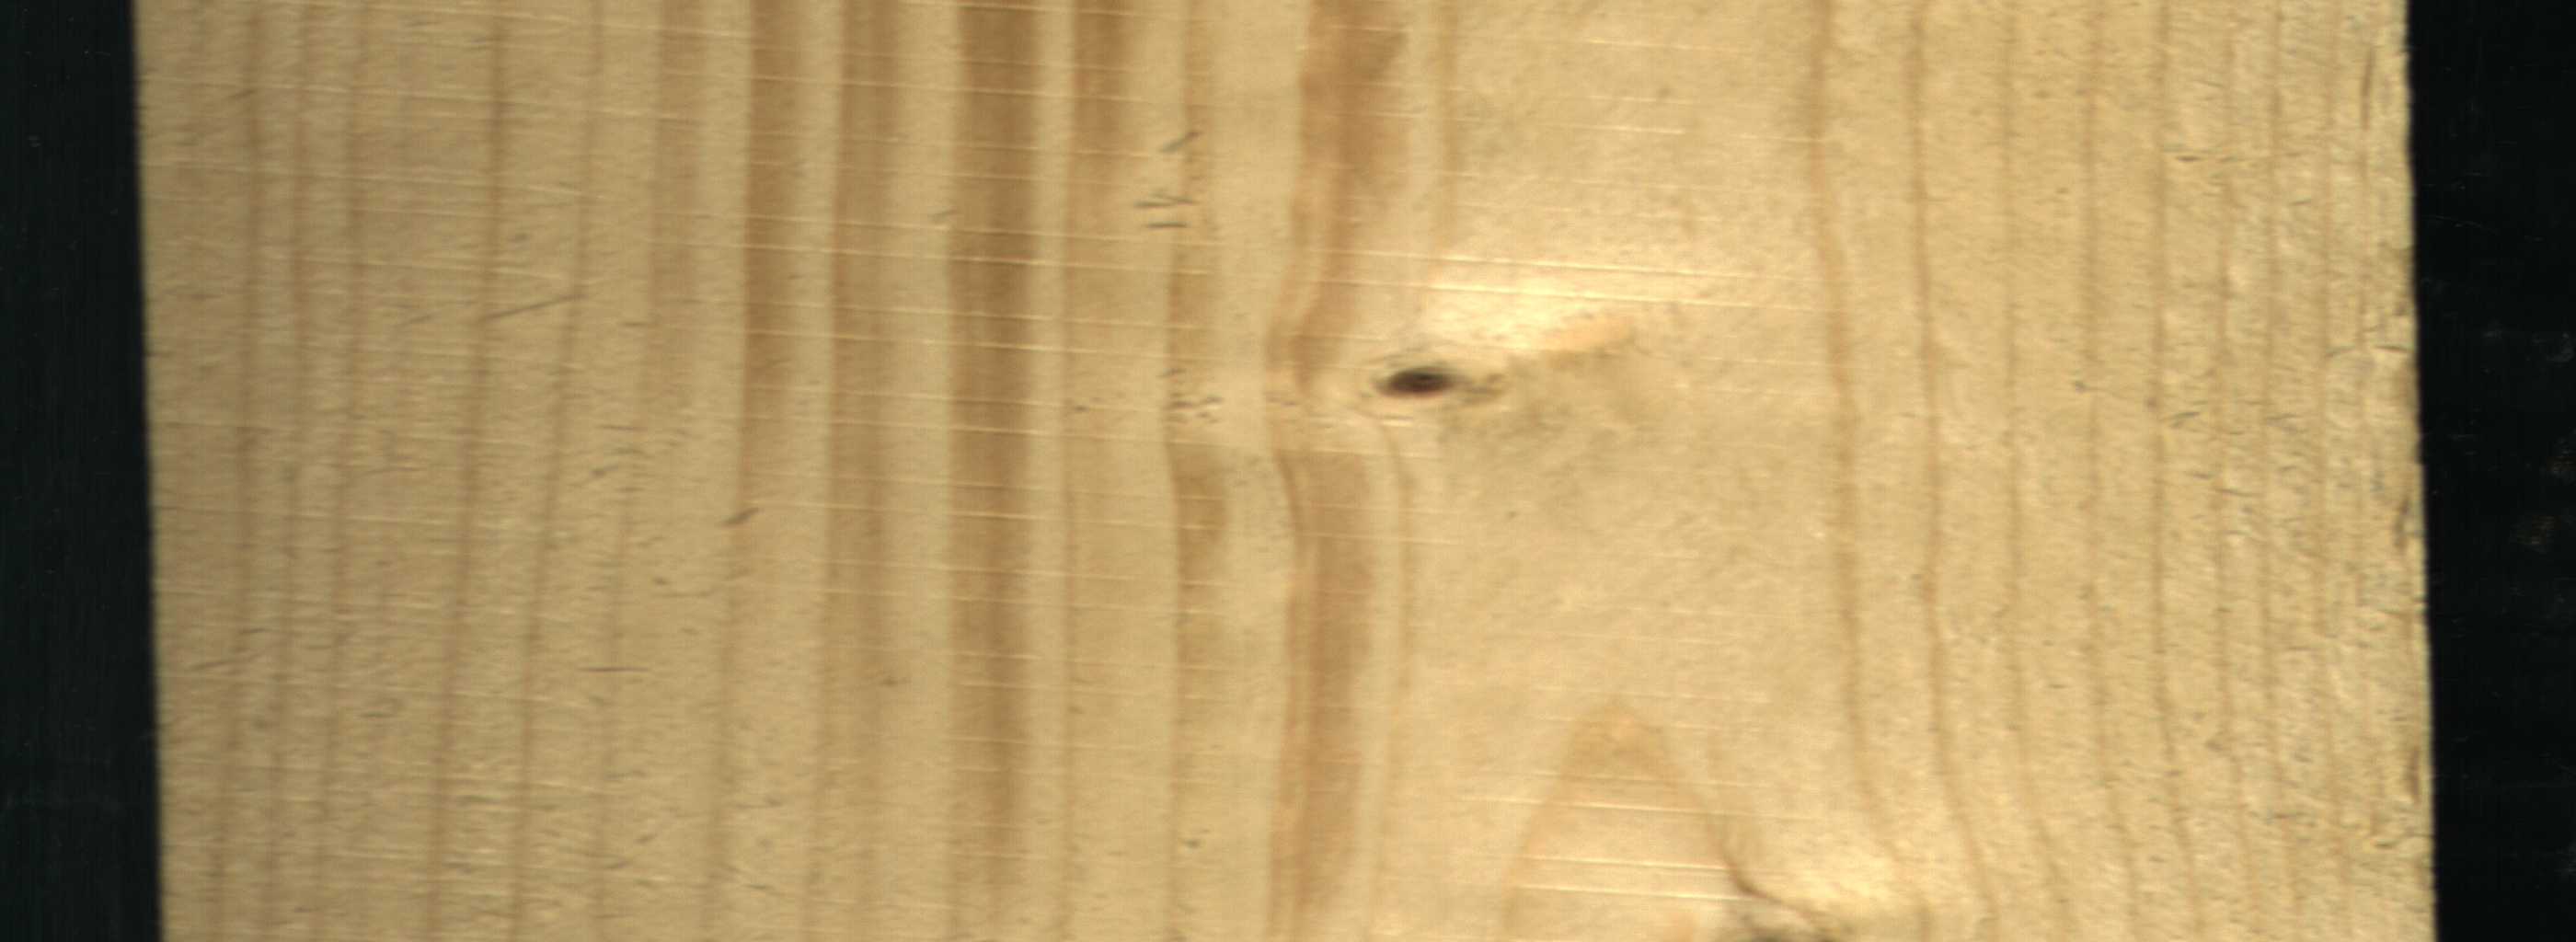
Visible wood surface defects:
Live_Knot